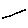
Label: line